Field crop: maize
Growth stage: 2
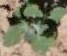
Species: chenopodium